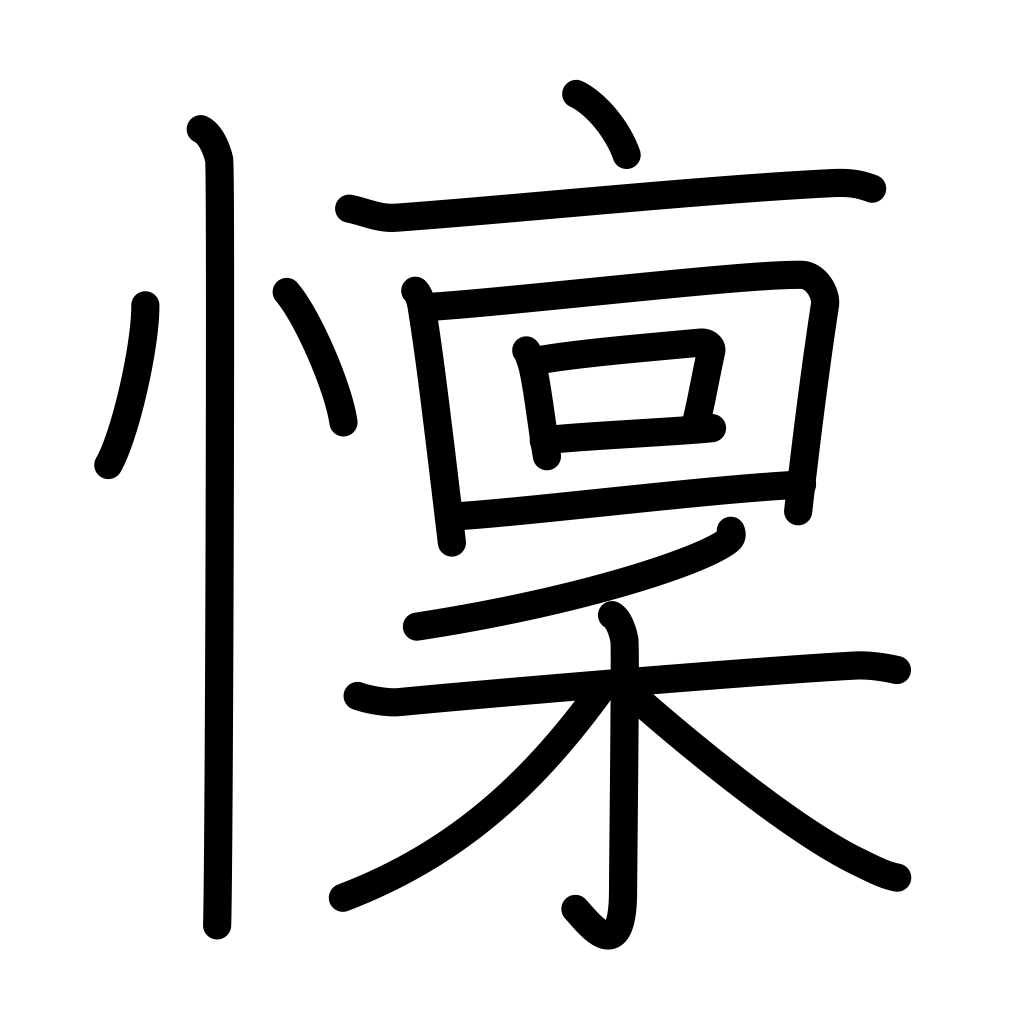
Meaning: fear, tremble